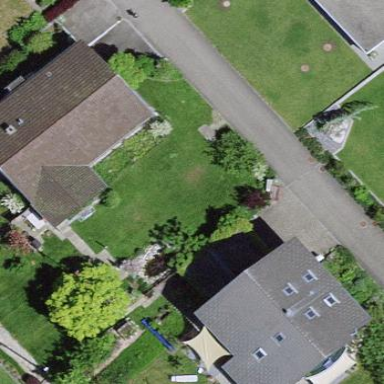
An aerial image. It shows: Detached building.